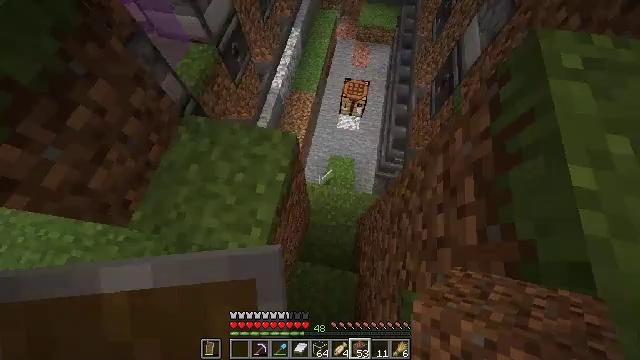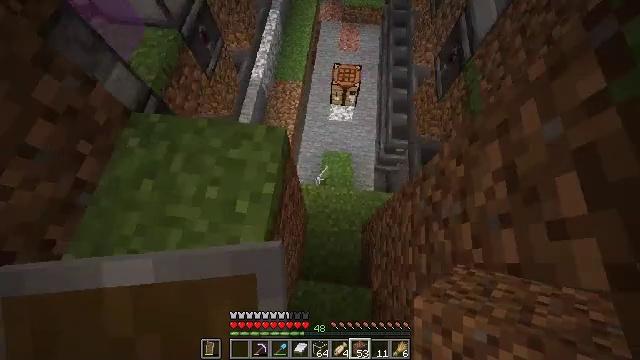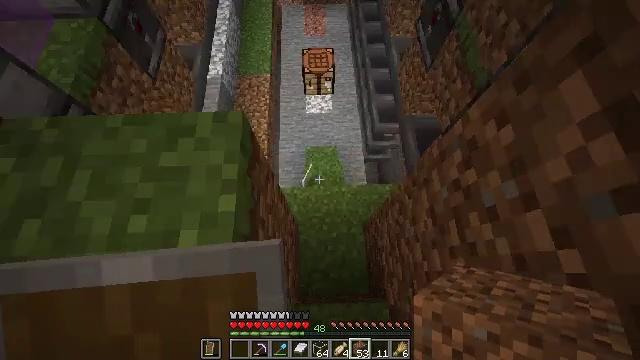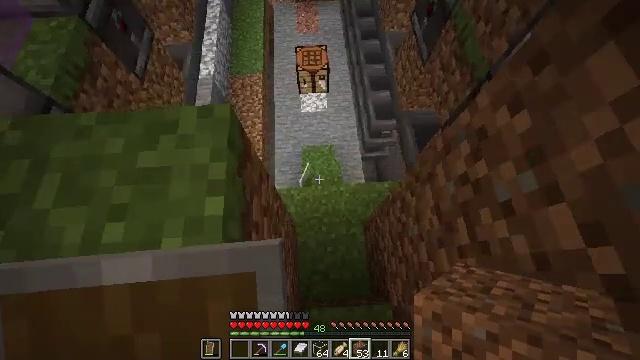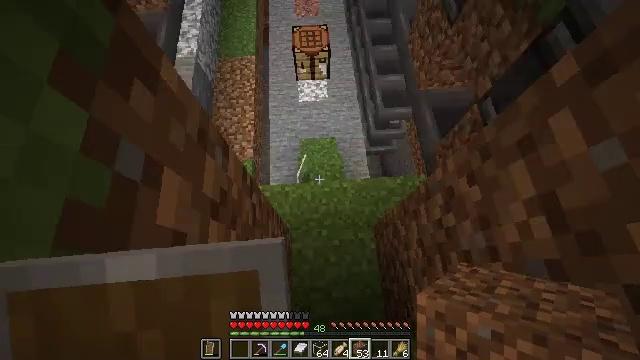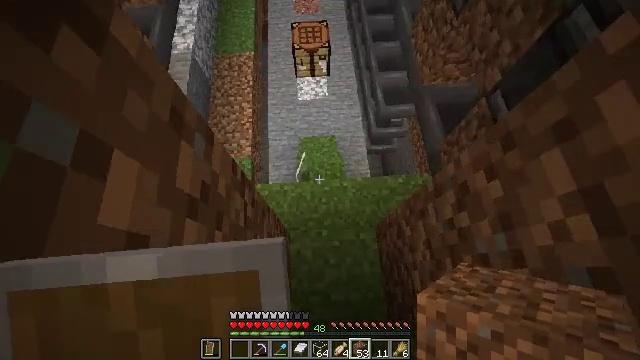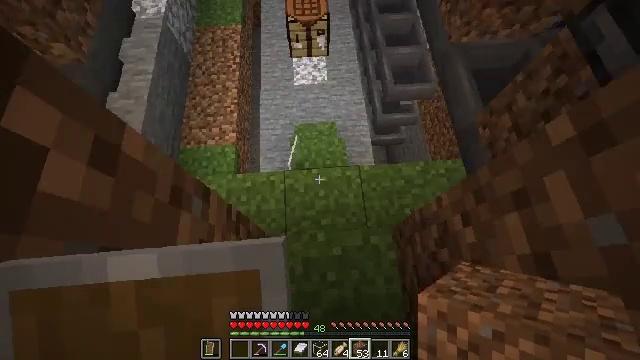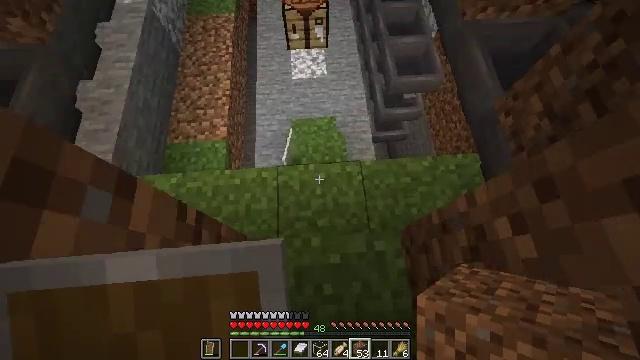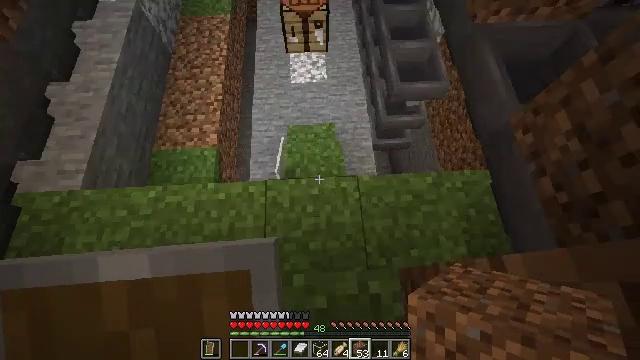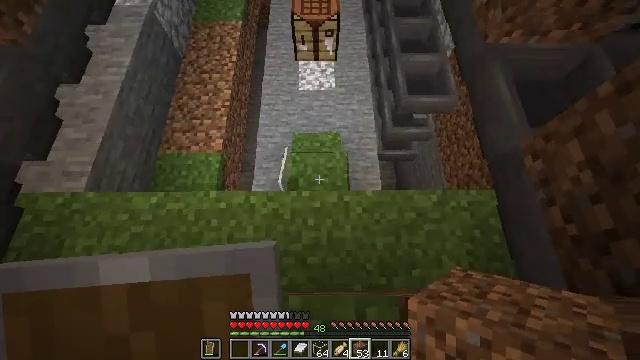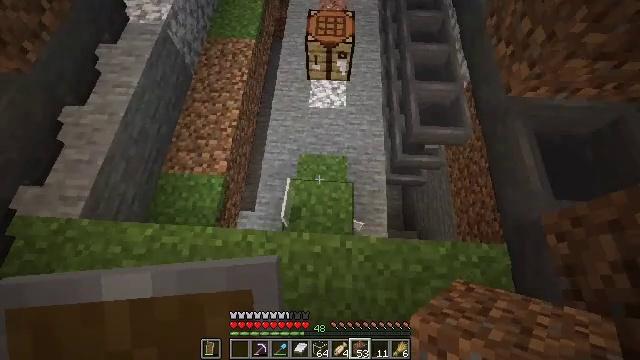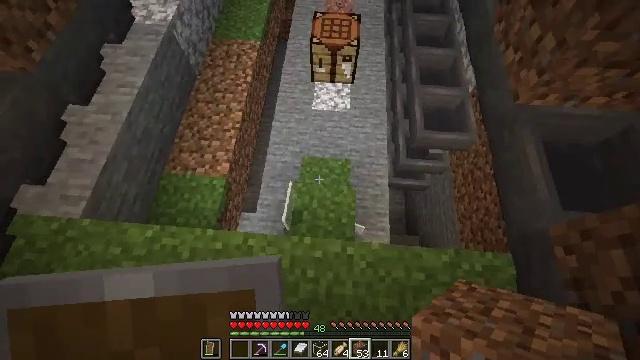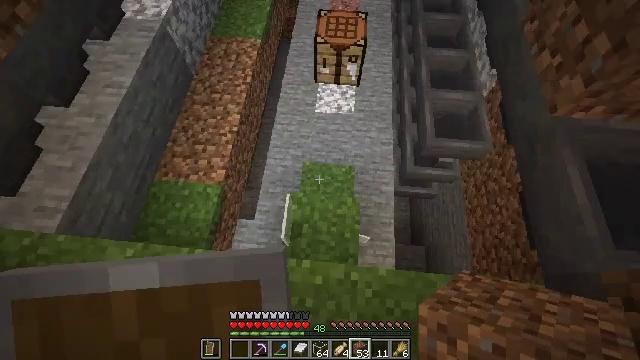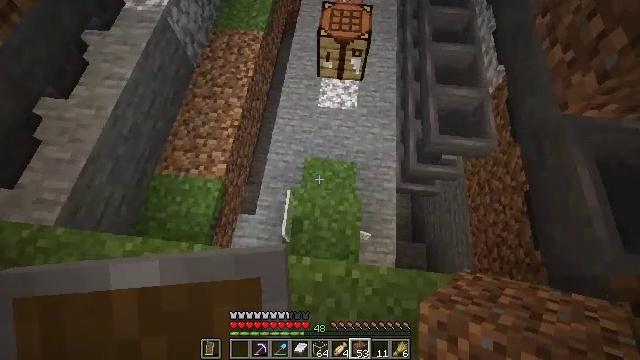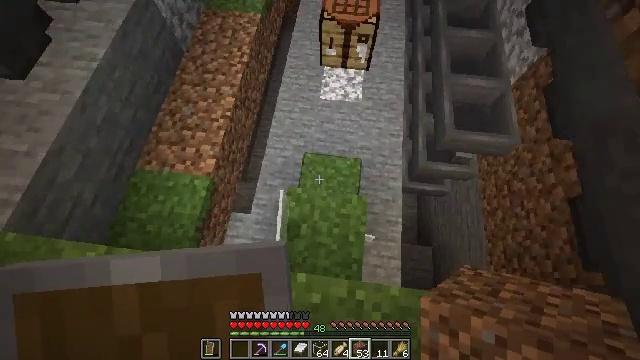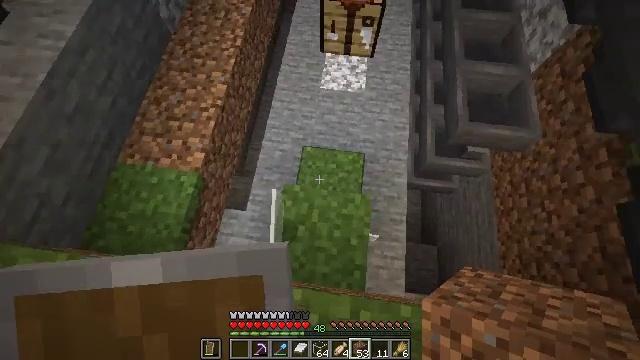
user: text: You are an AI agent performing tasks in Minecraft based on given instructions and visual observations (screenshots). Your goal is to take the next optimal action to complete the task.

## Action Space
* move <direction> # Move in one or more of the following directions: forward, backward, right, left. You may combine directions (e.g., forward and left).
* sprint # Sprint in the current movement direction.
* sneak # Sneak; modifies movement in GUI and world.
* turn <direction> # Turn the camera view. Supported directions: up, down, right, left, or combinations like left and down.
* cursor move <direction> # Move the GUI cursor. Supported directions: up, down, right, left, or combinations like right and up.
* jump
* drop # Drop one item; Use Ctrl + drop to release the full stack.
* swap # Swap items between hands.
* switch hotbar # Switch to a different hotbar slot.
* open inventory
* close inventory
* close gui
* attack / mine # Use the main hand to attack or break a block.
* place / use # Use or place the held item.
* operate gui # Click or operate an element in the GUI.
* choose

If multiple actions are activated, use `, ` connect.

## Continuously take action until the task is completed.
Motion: motion action
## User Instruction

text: Open your crafting table and create red stained glass with red dye and glass.
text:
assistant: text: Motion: turn right
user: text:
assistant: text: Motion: turn right
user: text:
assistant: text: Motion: turn right
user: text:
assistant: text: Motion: move right
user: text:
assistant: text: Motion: move forward and move right
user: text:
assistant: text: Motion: move forward and move right
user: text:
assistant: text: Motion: move forward and move right
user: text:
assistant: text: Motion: move forward
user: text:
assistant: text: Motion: move forward, turn left and up
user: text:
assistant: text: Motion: move forward, turn left and up
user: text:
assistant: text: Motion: move forward, turn left
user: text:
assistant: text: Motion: move forward, turn left
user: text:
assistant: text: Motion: move forward, turn down
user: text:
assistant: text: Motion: move forward, turn down
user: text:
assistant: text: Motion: turn down
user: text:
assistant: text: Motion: no_op
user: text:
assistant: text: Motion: no_op
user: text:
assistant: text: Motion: no_op
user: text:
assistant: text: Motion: no_op
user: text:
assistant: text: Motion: turn right
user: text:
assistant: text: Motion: turn right and up
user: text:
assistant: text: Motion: move right, turn right
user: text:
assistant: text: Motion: move right, turn left and down
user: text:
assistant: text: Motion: move right, turn left and down
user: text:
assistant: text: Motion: move right, turn left and down
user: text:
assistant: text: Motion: turn left and down
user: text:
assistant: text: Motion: turn left
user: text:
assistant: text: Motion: turn left
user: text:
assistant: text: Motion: turn left and up
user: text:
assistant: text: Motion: turn left and up